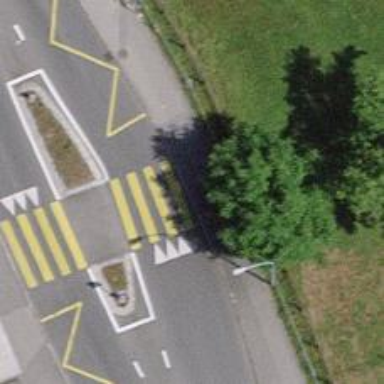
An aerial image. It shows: Kerb serving as barrier.